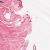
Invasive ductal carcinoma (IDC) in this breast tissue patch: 0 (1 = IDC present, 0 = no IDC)